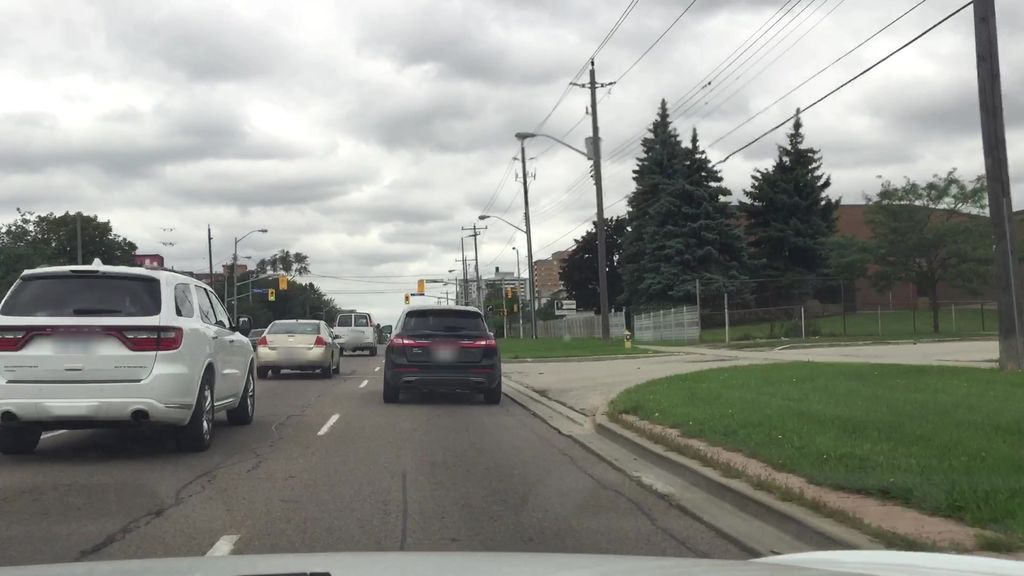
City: toronto